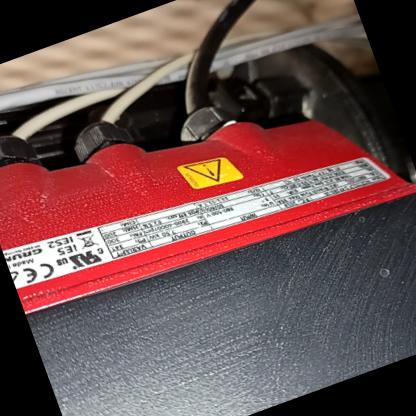
Klasa: tabliczka-znamionowa